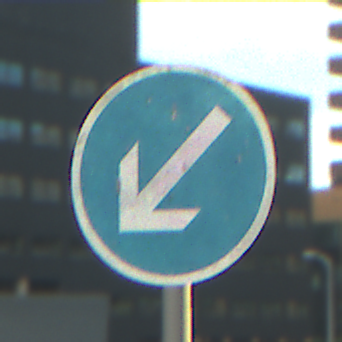
Verkehrszeichen: VorgeschriebeneVorbeifahrtLinks
Umgebung: Outdoor, Urban
Tageszeit: MorningAfternoon
Wetter: PartlyCloudy
Licht: Natural
Jahreszeit: NotSpecified
Kontrast: LowContrast